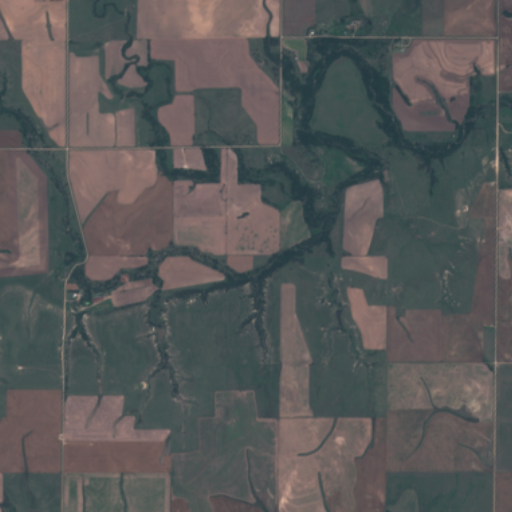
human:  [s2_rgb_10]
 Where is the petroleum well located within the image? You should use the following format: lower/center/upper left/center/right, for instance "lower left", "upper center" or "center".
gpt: The petroleum well is located in the center right of the image.
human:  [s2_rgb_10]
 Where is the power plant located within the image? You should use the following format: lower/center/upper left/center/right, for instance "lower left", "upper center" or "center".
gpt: There is no power plant in the image.